Chest X-ray:
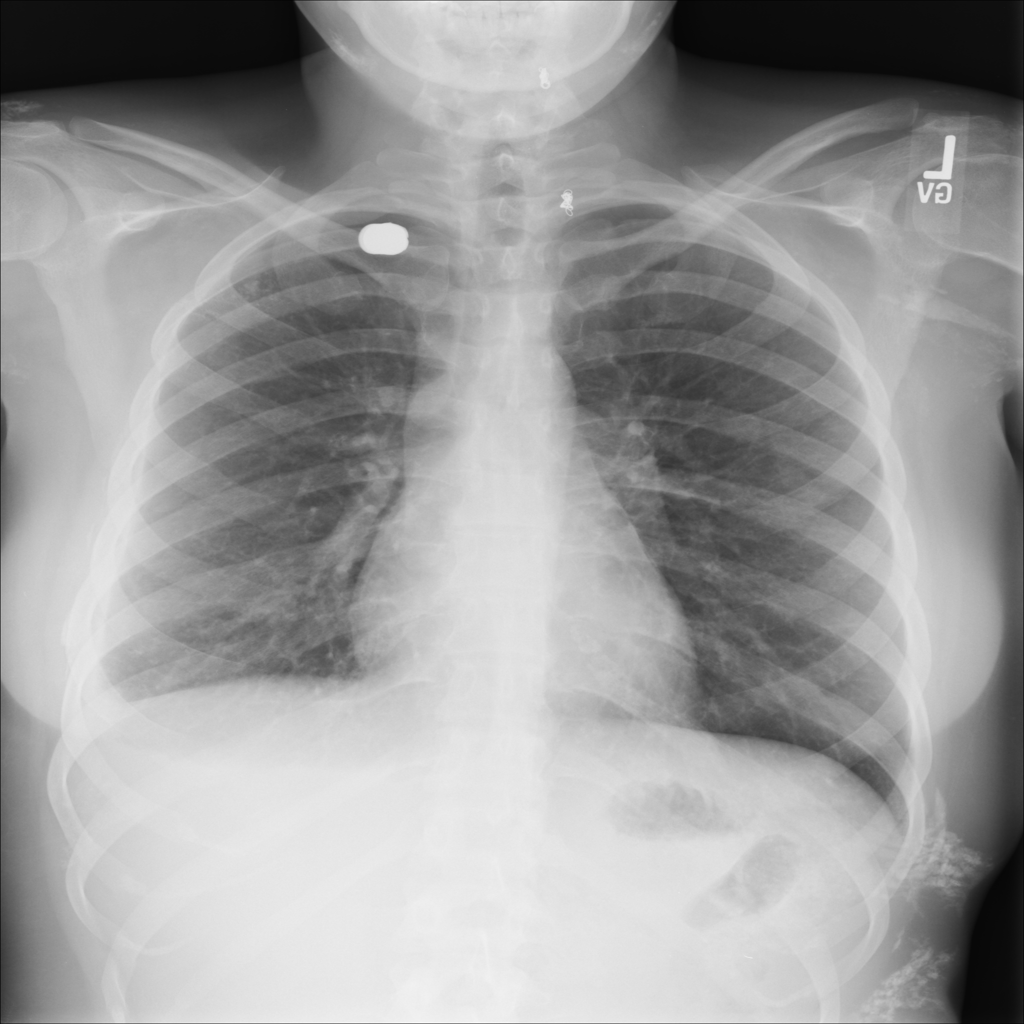
Findings: Effusion, Fracture
No abnormal finding: no